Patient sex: M
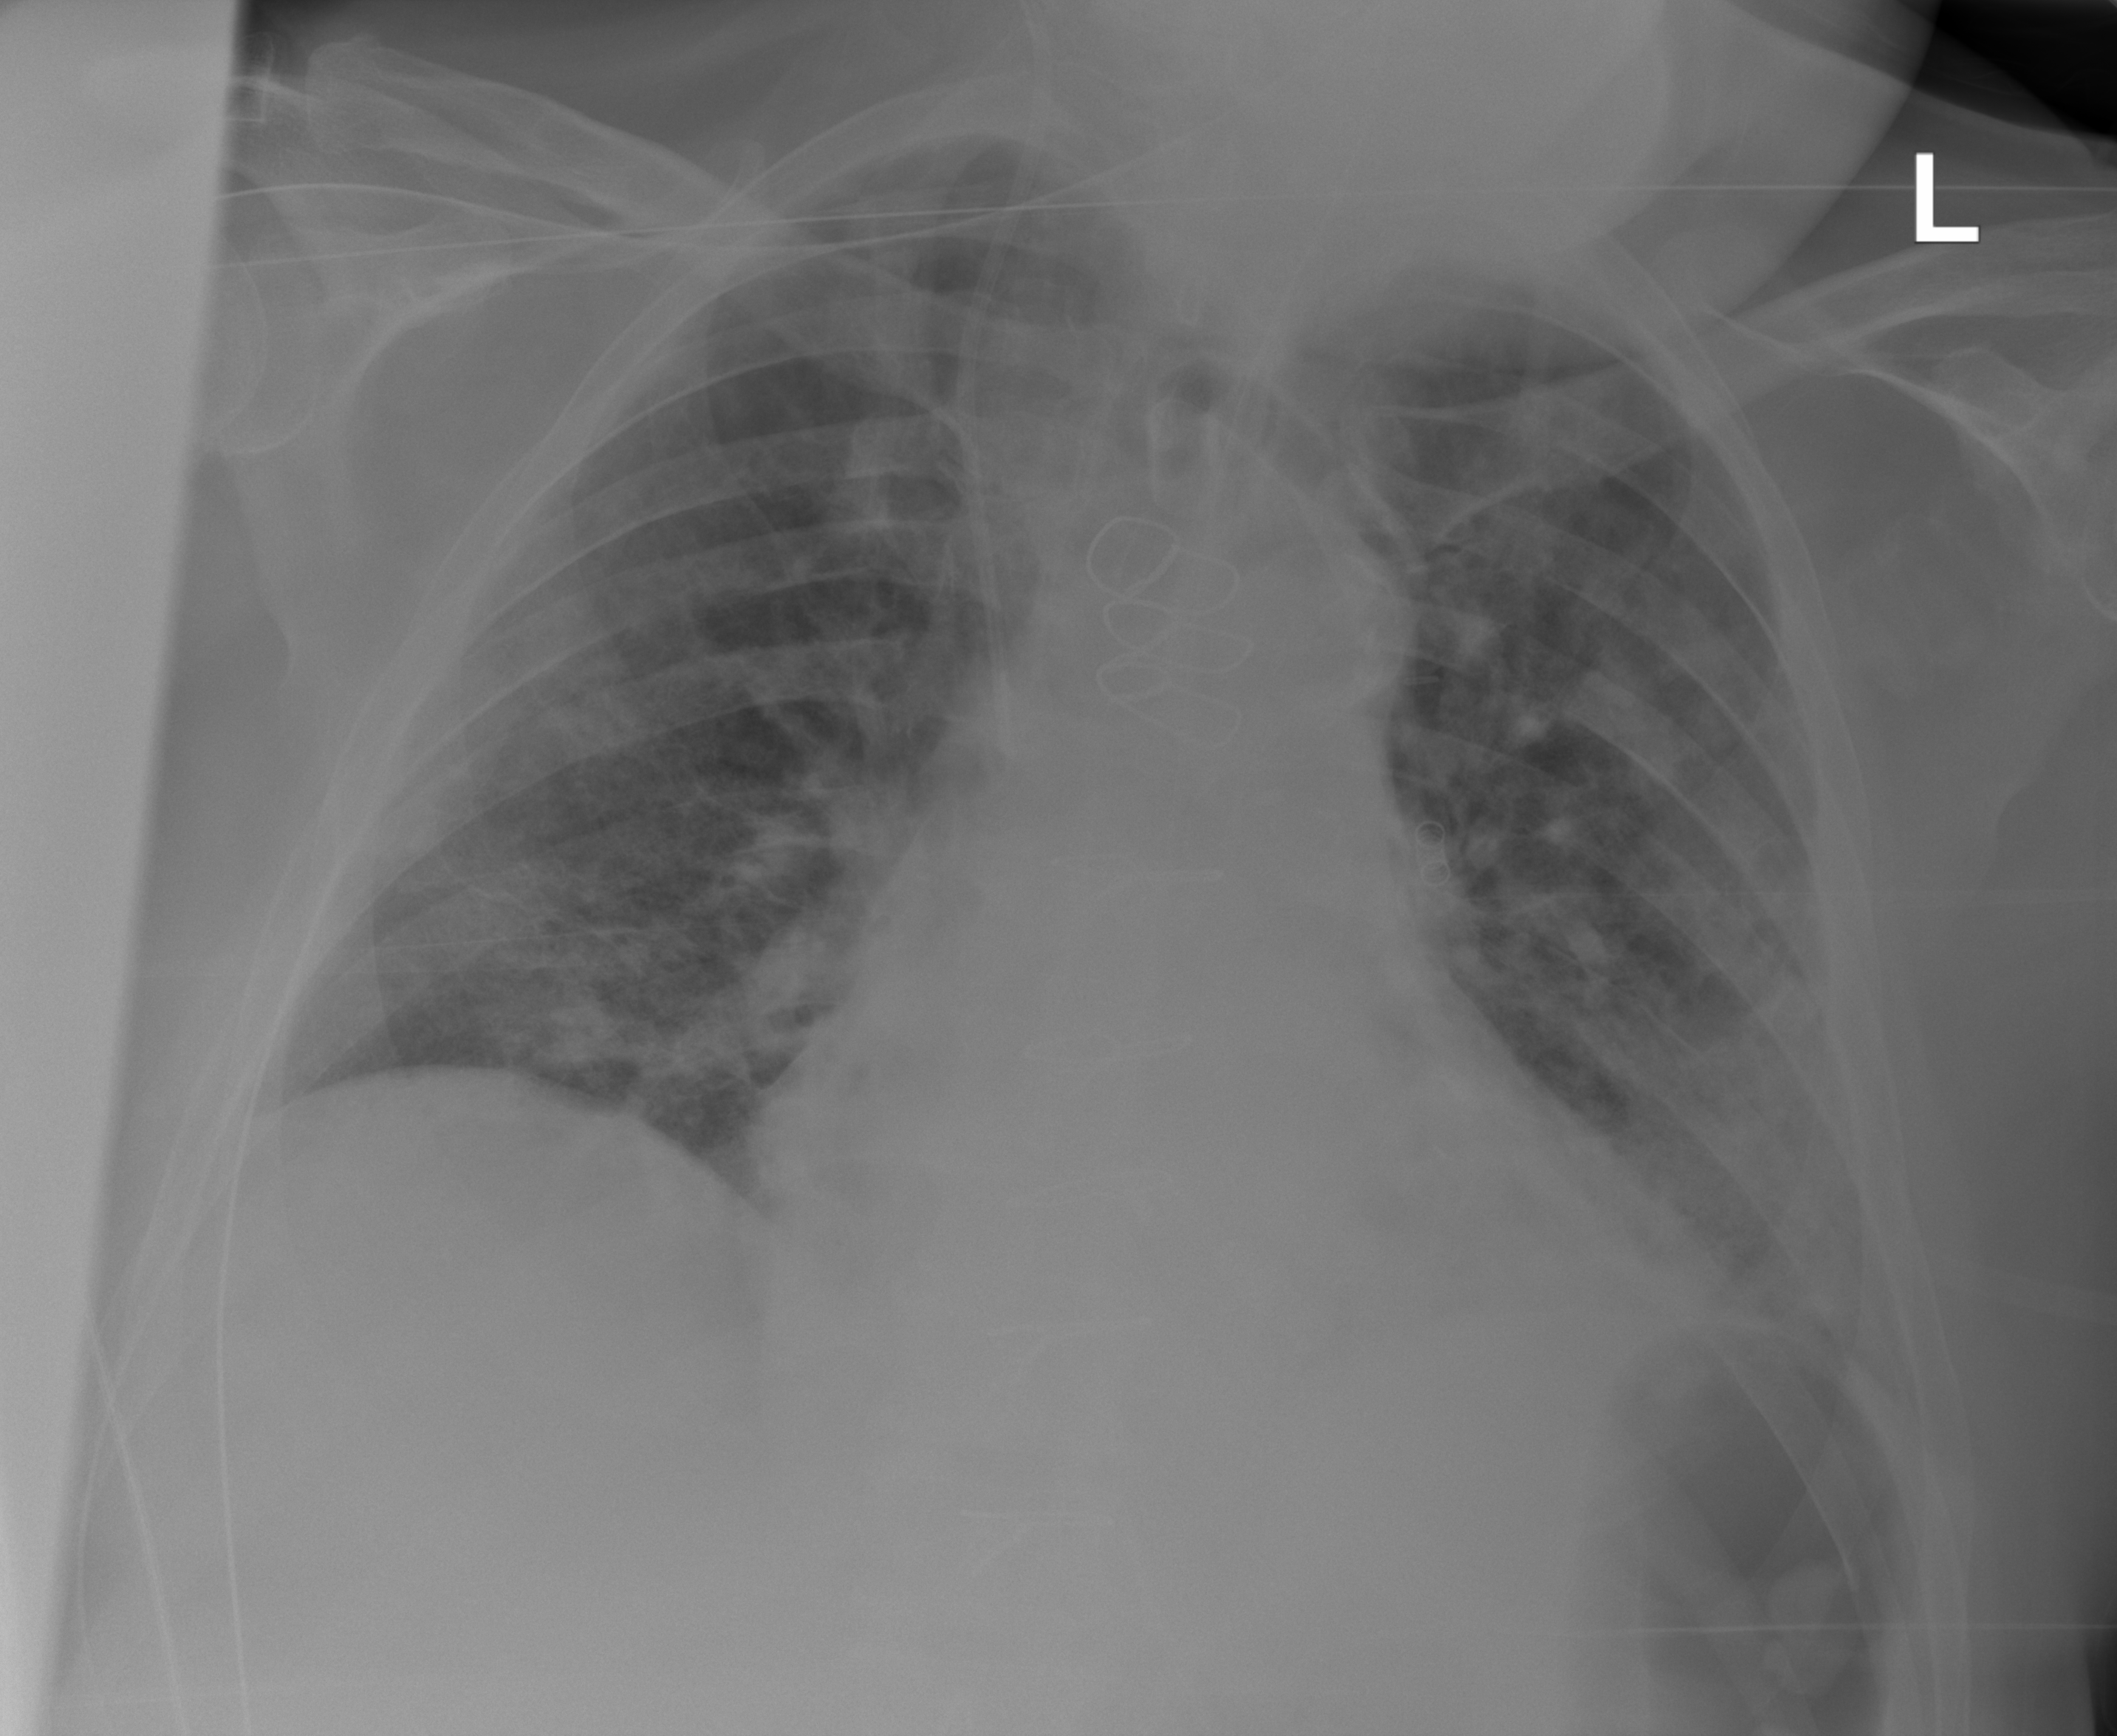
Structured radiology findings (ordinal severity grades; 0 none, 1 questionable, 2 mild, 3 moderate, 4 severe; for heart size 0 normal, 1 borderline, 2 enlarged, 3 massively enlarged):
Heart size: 1
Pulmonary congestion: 2
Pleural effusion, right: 0
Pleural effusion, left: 0
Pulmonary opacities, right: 2
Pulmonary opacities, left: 3
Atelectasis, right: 2
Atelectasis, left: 2